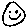
Label: smiley face